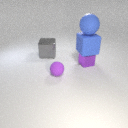
small purple metal cube to the right of small purple rubber sphere